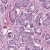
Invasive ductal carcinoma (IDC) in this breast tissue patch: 1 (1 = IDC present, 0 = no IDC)